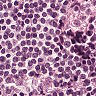
Metastatic tissue present: no